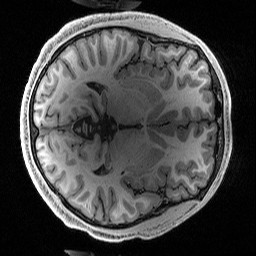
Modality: T1w
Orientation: axial
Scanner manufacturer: siemens
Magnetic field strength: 3 T
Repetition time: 2.5 s
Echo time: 0.0029 s